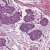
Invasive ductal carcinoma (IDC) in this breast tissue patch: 1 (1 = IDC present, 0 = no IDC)